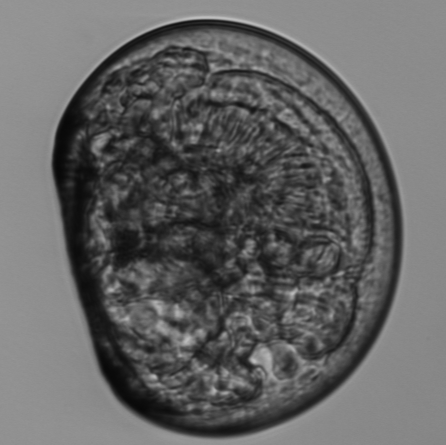
Label: shellfish_larvae